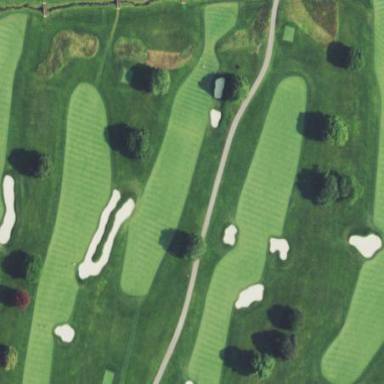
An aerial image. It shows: Grassy area designated as golf fairway.